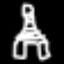
Label: The Eiffel Tower